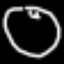
Label: clock